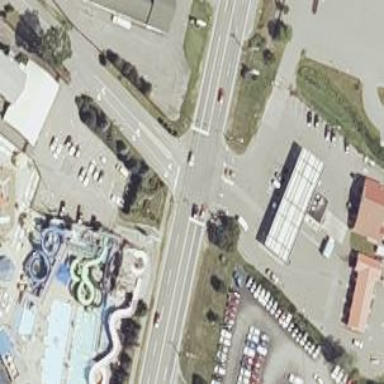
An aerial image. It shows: Water slide attraction.